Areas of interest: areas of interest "Cultural Palace"
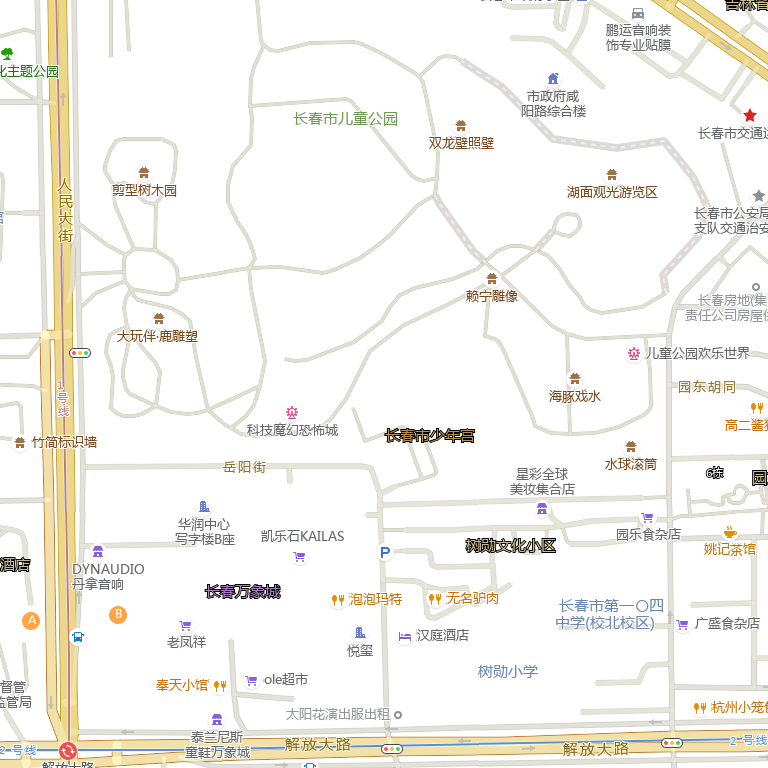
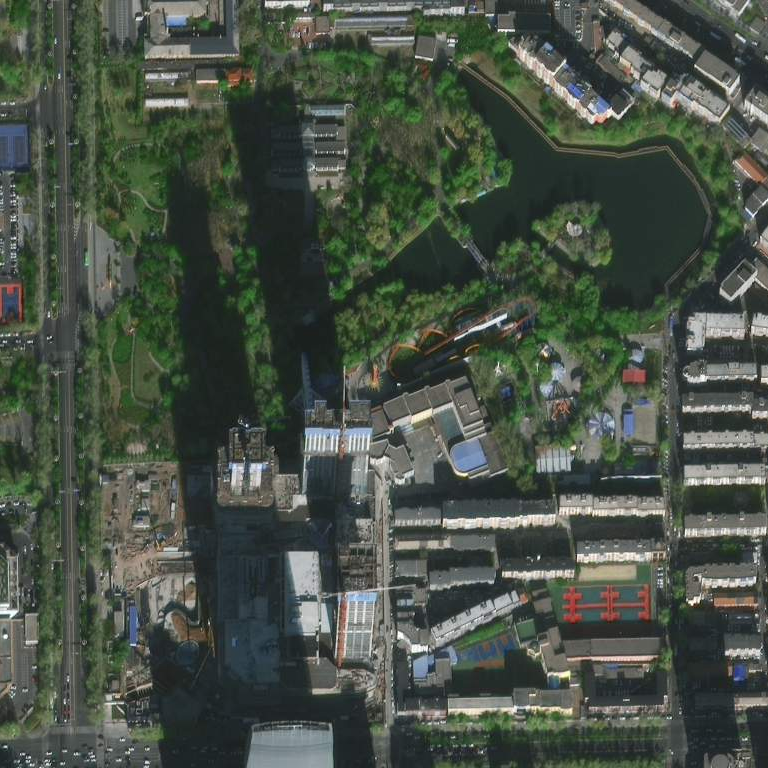